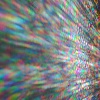
Label: sunburn